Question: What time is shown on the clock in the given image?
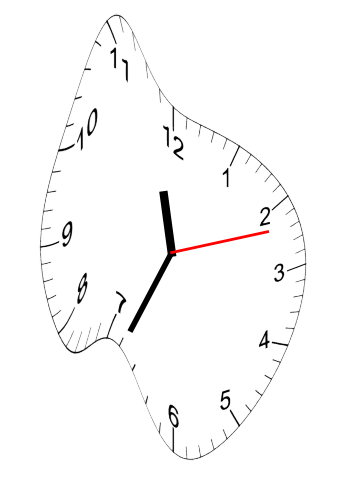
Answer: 11:34:12